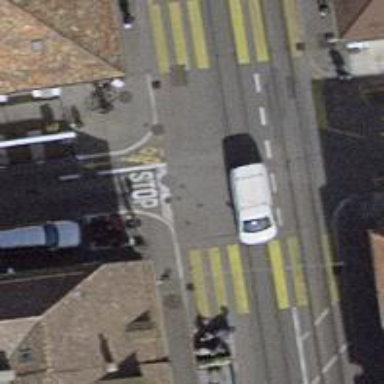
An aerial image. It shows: Living street with asphalt surface and opposite cycleway.